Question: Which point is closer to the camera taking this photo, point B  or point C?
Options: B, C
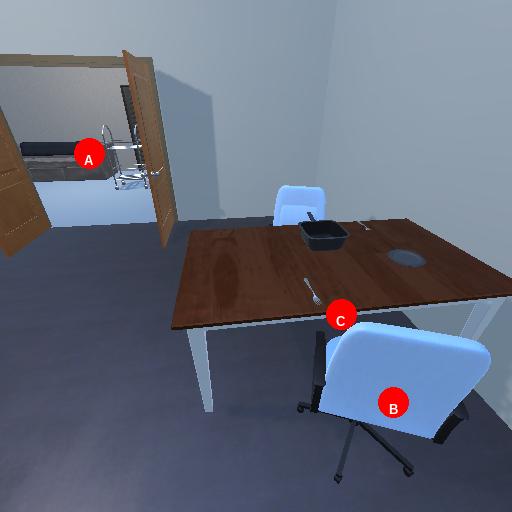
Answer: B